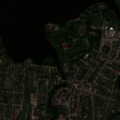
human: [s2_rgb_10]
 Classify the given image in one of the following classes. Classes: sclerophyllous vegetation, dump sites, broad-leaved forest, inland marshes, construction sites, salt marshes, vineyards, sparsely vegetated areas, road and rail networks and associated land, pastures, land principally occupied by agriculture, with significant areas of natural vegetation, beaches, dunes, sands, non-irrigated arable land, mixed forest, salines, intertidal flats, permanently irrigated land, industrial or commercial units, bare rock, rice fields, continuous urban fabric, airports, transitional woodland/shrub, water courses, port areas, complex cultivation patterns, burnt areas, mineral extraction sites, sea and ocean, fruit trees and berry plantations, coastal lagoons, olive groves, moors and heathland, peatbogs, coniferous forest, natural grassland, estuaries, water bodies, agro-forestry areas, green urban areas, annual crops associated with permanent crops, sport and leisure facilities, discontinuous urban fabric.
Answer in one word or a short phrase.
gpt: discontinuous urban fabric, green urban areas, water bodies